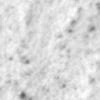
Label: no_change